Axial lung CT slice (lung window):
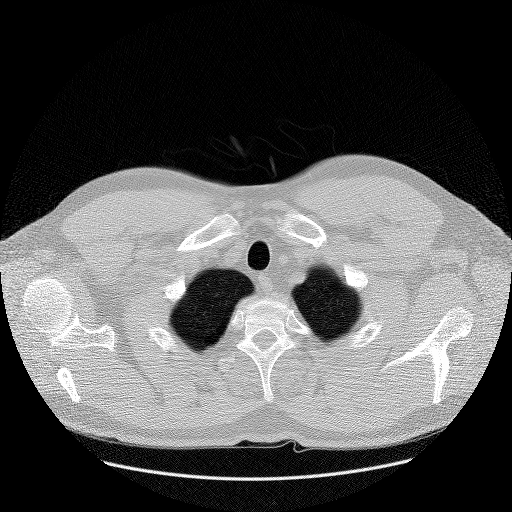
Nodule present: no